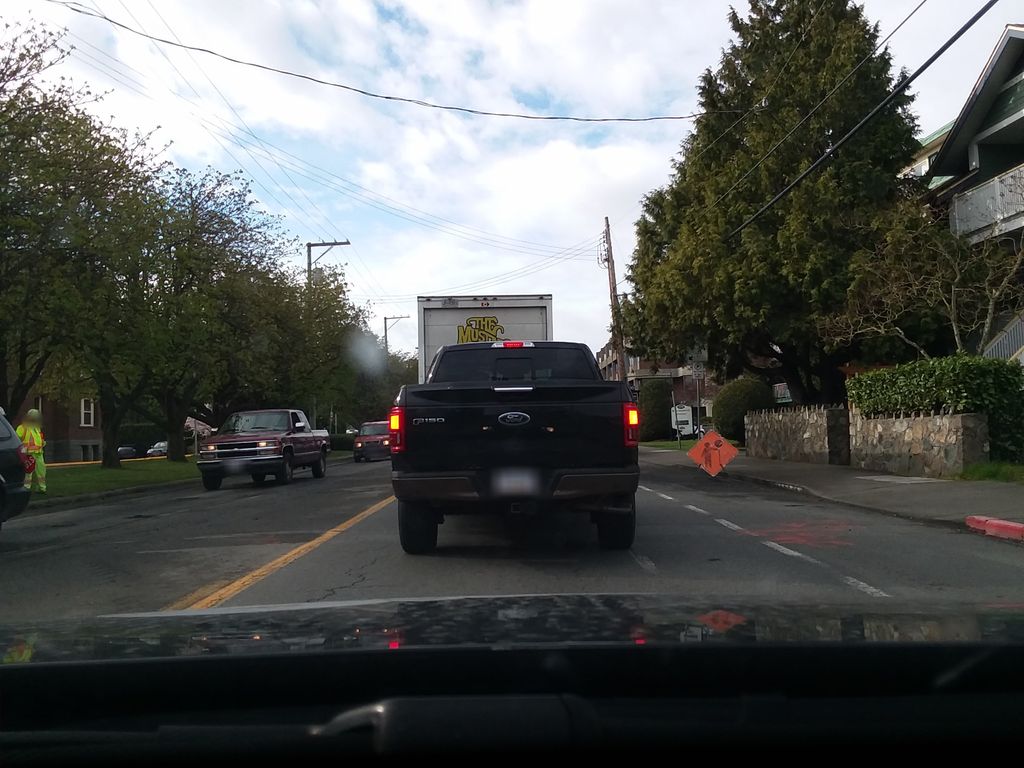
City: victoria